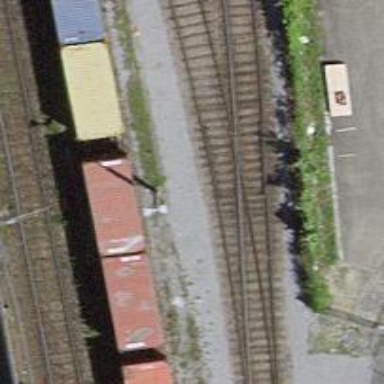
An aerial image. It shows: Railway switch.